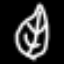
Label: leaf